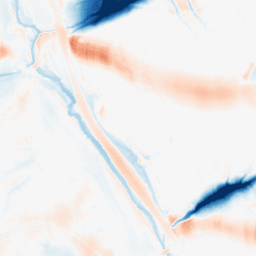
Category: morphological
Decomposition family: morphological_ellipse
Decomposition parameters: operation: average
width: 50
height: 30
Upsampling method: cubic_mitchell
Upsampling parameters: scale: 4
Upsampling scale: 4